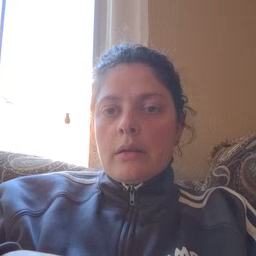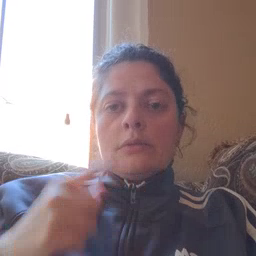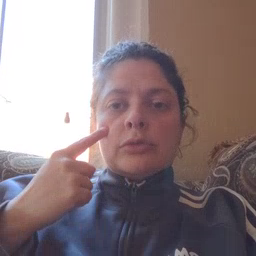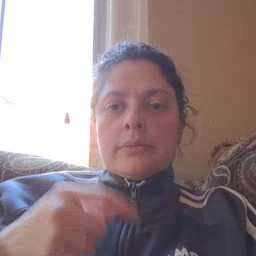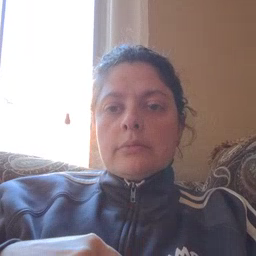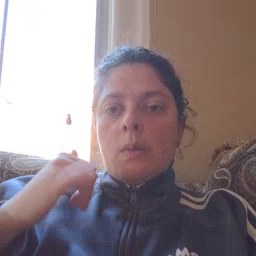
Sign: cheek